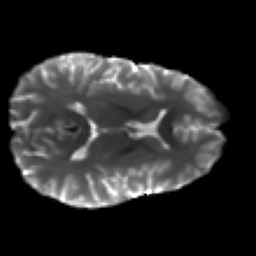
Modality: T2w
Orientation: axial
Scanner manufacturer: ge
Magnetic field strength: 3 T
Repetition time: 7.98 s
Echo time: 0.0701 s